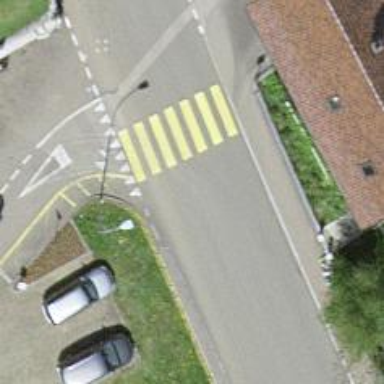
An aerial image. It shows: Zebra crossing on the road.